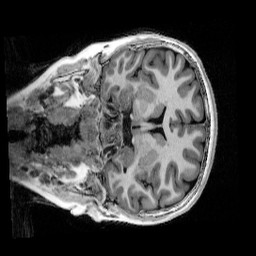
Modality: UNIT1_denoised
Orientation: coronal
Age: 11
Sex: male
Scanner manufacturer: siemens
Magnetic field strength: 3 T
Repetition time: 4 s
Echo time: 0.00303 s